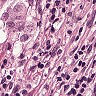
Metastatic tissue present: yes